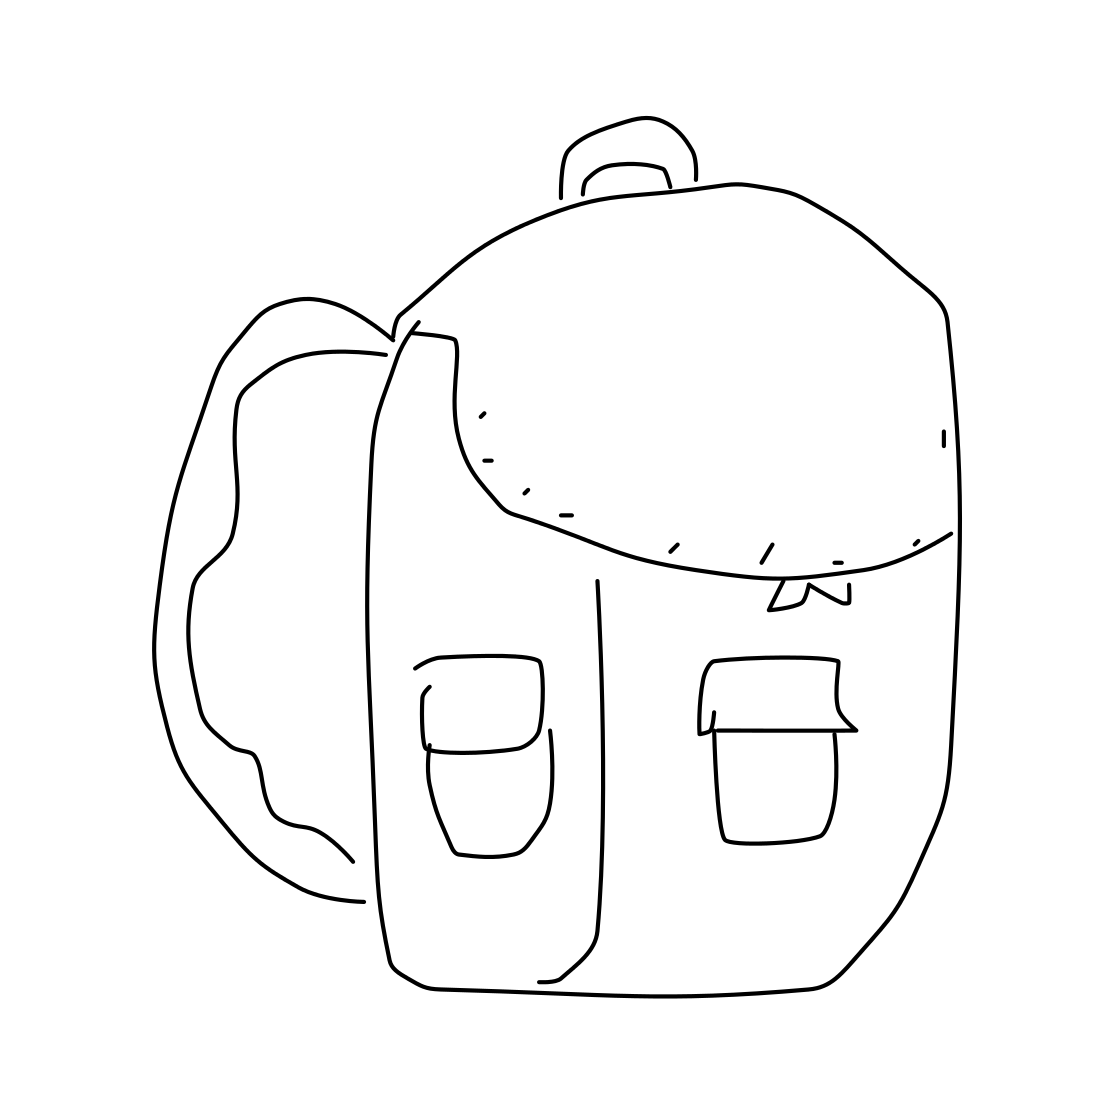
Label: backpack